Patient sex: M
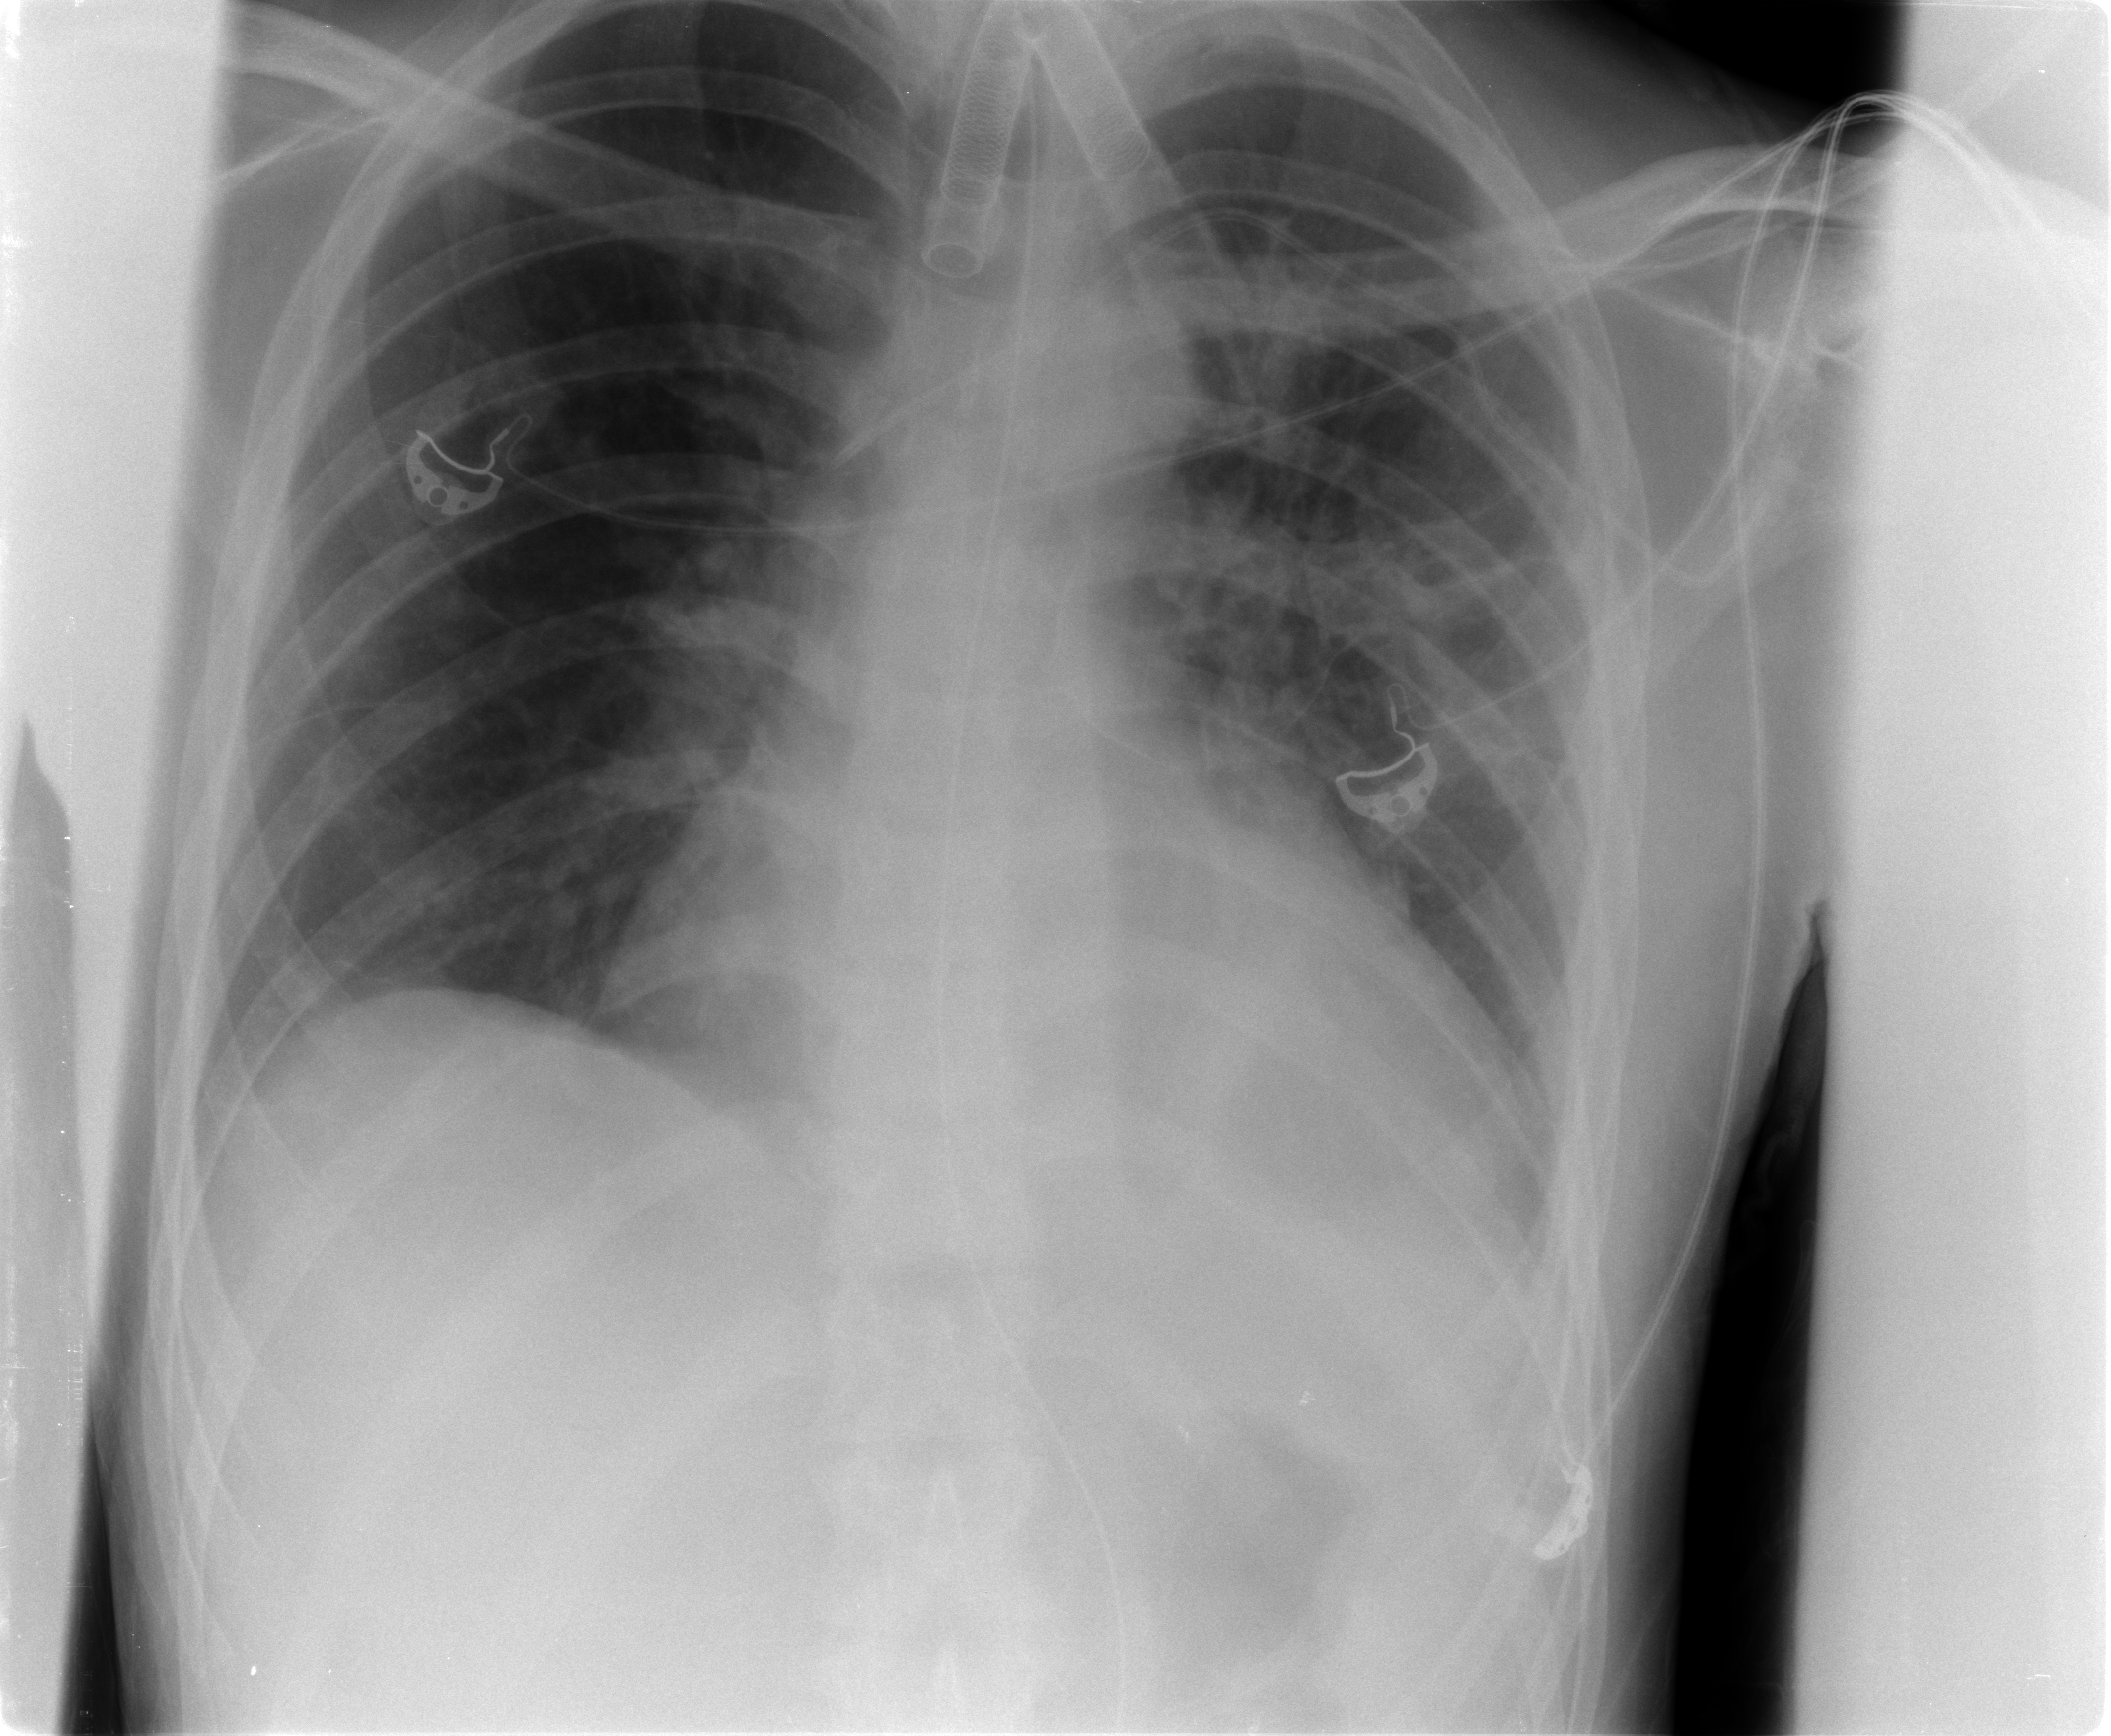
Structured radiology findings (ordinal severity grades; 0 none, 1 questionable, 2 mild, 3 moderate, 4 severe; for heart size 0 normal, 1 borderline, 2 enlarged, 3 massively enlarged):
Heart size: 2
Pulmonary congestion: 0
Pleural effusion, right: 0
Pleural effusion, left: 2
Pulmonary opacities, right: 0
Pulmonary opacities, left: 2
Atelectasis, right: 0
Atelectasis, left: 2